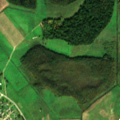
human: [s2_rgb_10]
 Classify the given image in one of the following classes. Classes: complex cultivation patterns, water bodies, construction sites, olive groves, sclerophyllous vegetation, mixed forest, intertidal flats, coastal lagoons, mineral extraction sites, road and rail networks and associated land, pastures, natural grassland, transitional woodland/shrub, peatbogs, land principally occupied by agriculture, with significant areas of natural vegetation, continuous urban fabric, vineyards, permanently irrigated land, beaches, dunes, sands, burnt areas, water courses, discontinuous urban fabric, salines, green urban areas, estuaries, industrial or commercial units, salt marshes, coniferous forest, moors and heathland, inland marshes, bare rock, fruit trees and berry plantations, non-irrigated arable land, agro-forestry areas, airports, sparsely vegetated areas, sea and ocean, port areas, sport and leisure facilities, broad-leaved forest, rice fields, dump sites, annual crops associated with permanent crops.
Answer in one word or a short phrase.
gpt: discontinuous urban fabric, pastures, complex cultivation patterns, broad-leaved forest